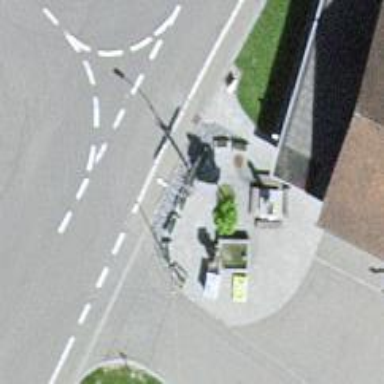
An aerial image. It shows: Fountain.